Aerial crown-view tile of a tropical tree (Barro Colorado Island, Panama), acquired 20250715:
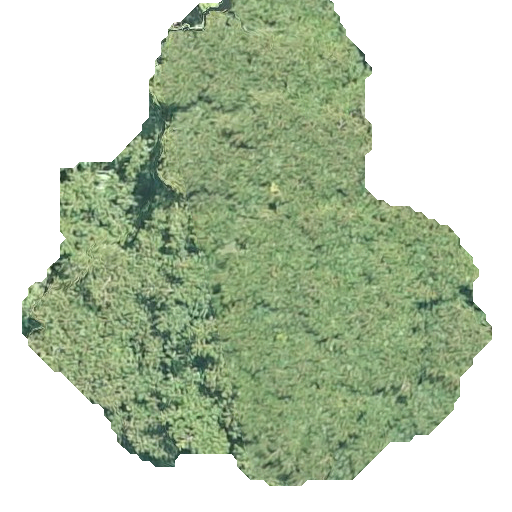
Species: Tachigali panamensis
GBIF accepted scientific name: Tachigali panamensis
Crown area: 223.525 m²